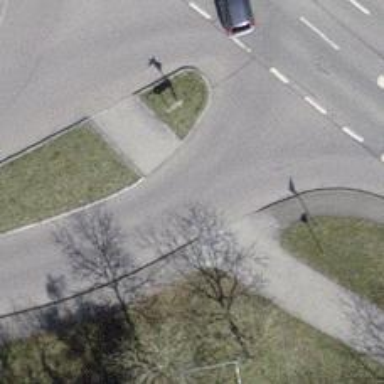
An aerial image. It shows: Unmarked crossing with pedestrian island.